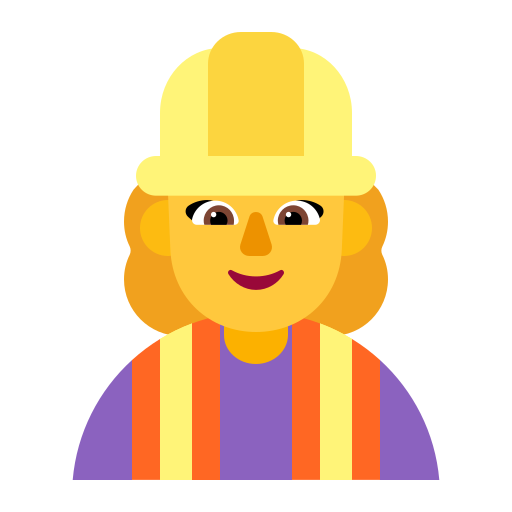
woman construction worker flat default